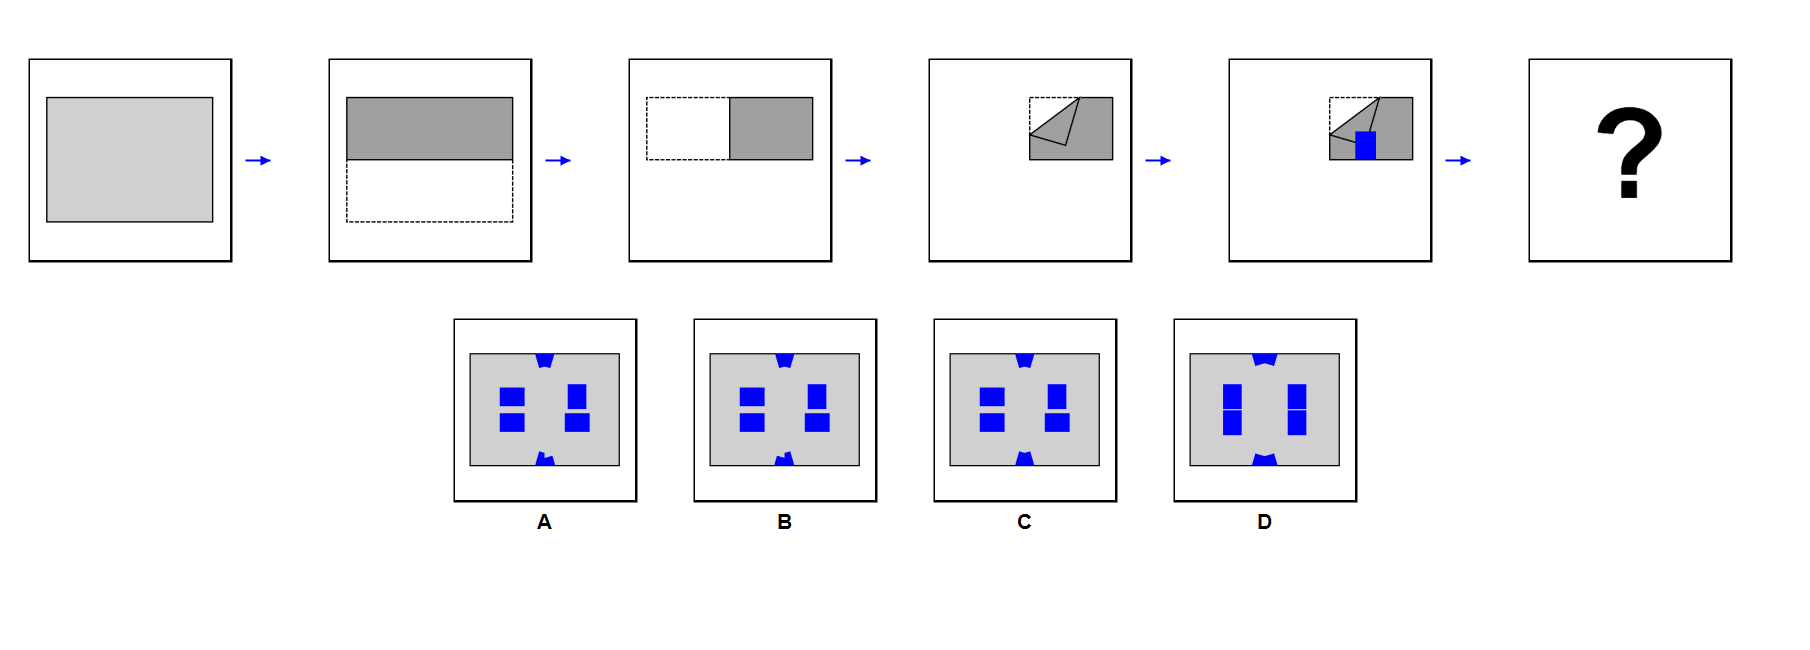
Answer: D